Question: Input:
'''
syms x a b c;
piem=((c+a*x+b*x^(1/2))/(x-1)-1);
solve(piem,x)
pretty(solve(piem,x))
f2=arcsin(sqrt(x(x^2-1)));
df2=diff(arcsin(sqrt(x(x^2-1))));
x=1:0.1:13;
y=eval(f2);
dy=eval(df2);
plot(x,y,x,dy)
'''
This is what the function is supposed to look like

I don't understand why this part isn't working
'''
f2=arcsin(sqrt(x(x^2-1)));
df2=diff(arcsin(sqrt(x(x^2-1))));
x=1:0.1:13;
y=eval(f2);
dy=eval(df2);
plot(x,y,x,dy)
'''
As i understand from error there is something wrong with this part
'''
arcsin(sqrt(x(x^2-1)))
'''
How can i write this one in a different way?
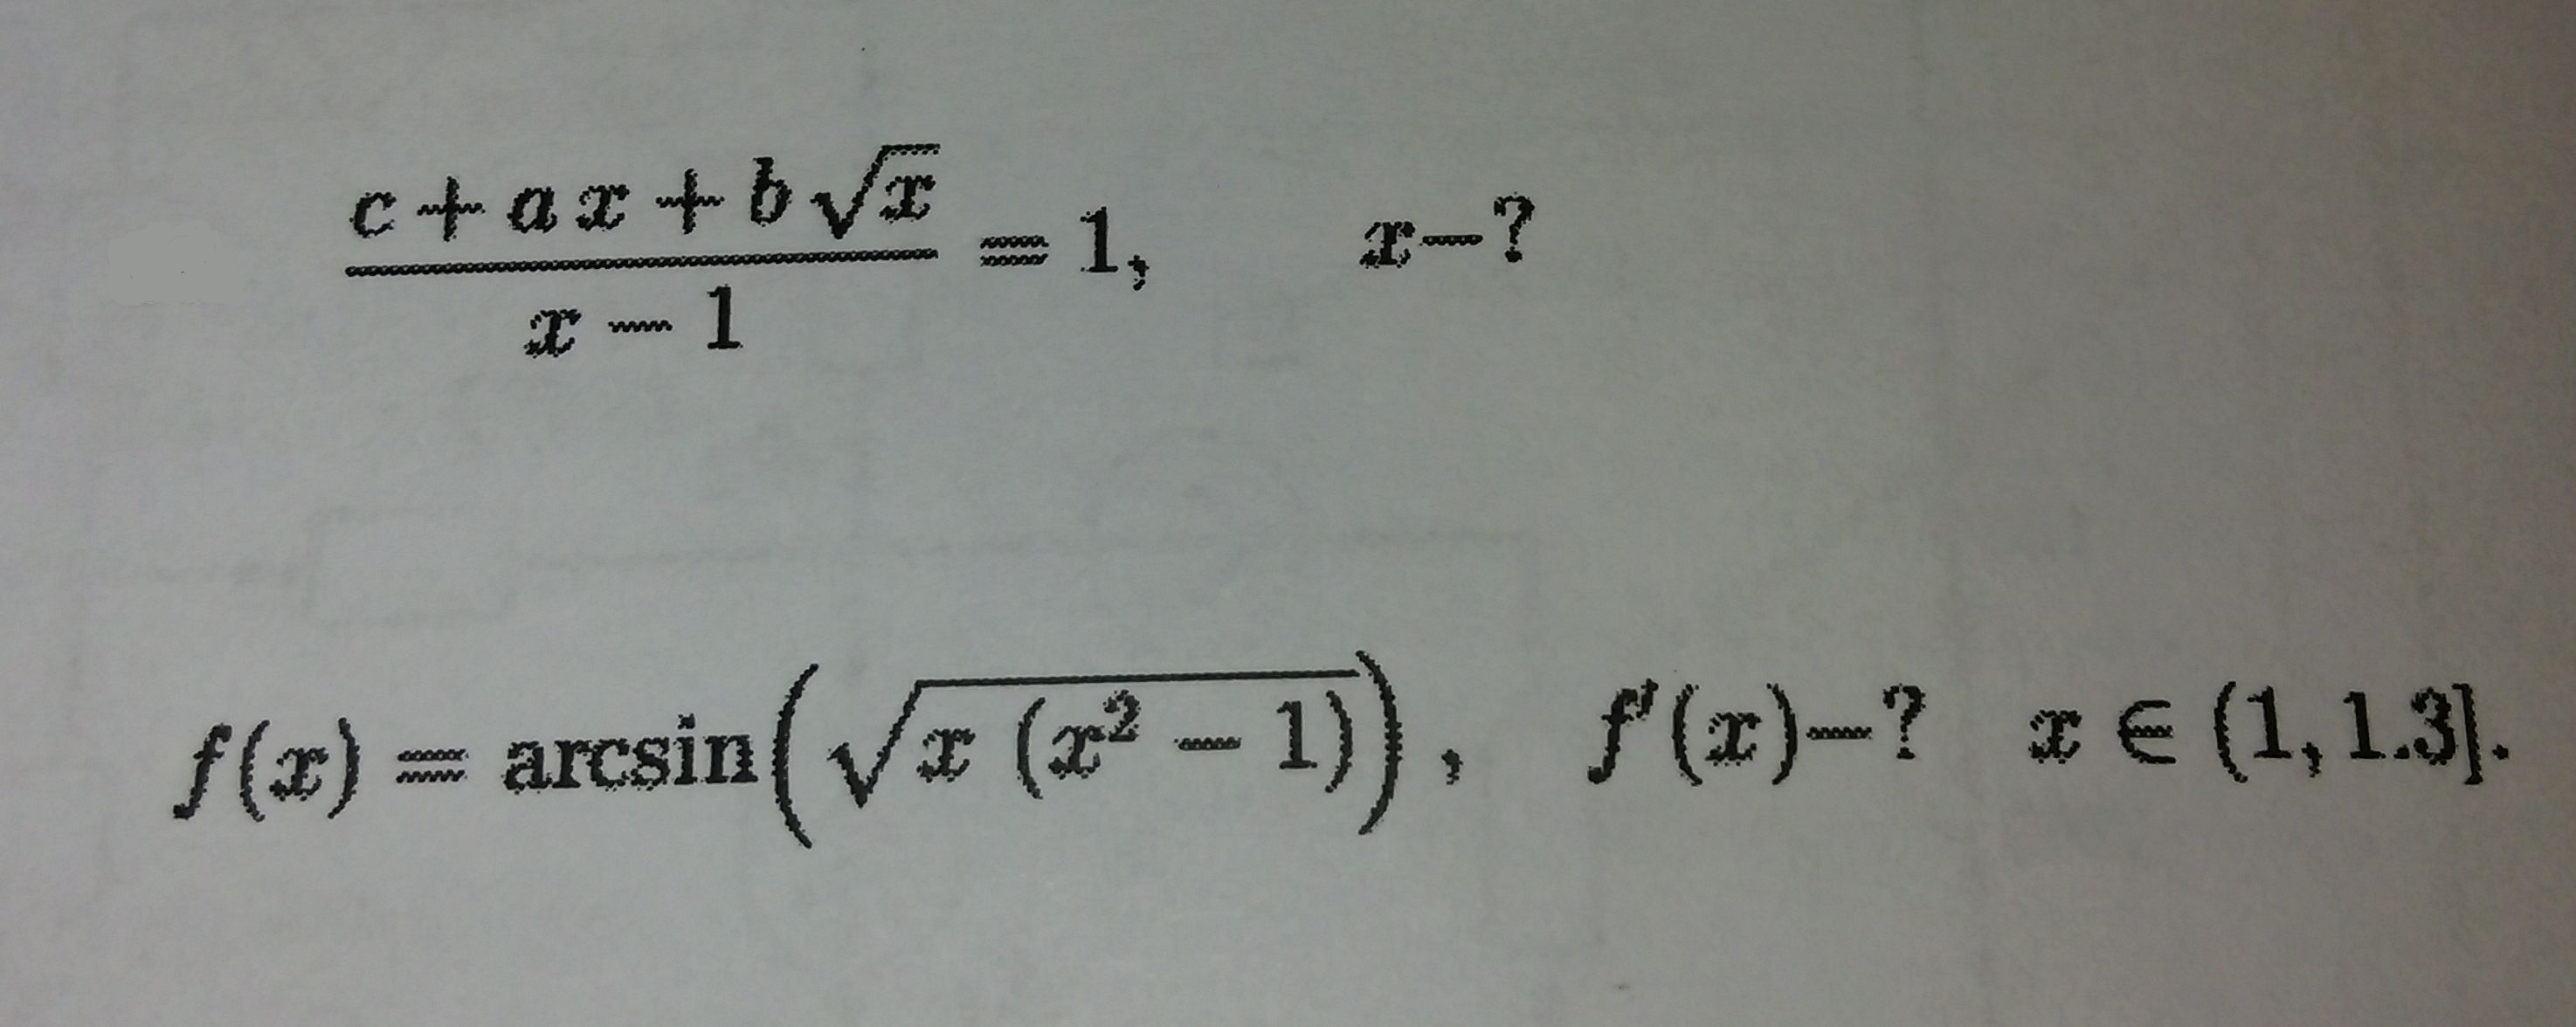
Answer: MATLAB does not perform implicit multiplication when it encounters a parenthesis. You instead need to explicitly perform multplication using '*'.
Also, you want <URL> not 'arcsin'.
'''
asin(sqrt(x * (x^2-1)))
'''